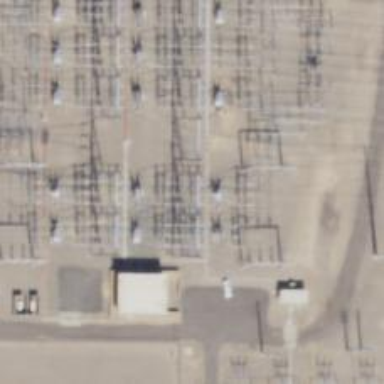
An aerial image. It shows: Switch for power supply.